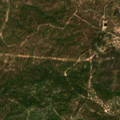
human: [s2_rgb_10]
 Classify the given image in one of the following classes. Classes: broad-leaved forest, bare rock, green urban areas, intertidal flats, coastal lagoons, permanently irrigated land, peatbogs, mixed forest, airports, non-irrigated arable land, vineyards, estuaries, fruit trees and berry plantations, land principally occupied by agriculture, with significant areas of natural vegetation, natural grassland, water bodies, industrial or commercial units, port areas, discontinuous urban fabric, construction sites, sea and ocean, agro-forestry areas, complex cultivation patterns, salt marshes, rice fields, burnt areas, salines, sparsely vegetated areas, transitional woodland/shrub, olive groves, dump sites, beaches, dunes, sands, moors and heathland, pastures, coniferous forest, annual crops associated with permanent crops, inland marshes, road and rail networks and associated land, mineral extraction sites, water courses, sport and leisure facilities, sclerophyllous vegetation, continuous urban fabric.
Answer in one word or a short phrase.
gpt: continuous urban fabric